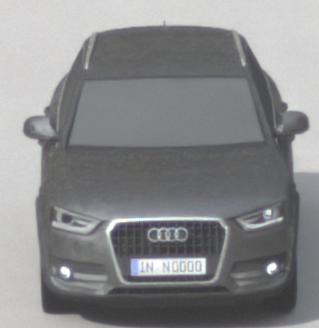
Make: Audi
Model: Q3 1.4 TFSI
Detailed model: Q3 (8U)
Model produced from: 2013/07
Model produced until: 2014/10
Doors: 5
Color: gray
Road condition: dry road
Daytime: morning or afternoon
Contrast: low contrast